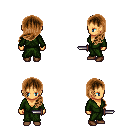
a pixel art fantasy rpg character, female body template, human, tanned skin, green robe, magenta pants, brown left-swept hairstyle, brown shoes, dagger, four views (front, back, left, right), 2x2 character sprite sheet, small pixel art, hard edges, no anti-aliasing